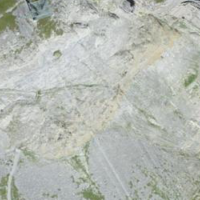
EUNIS habitat code: 48
Species observed at this site:
Dryas octopetala